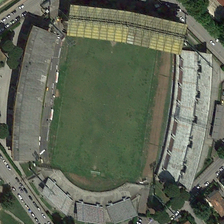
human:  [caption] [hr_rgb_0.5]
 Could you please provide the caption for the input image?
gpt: several buildings and some green trees are around a stadium .

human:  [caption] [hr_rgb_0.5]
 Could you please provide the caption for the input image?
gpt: several buildings and some green trees are around a stadium .

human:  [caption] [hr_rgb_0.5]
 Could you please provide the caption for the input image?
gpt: several buildings and some green trees are around a stadium .

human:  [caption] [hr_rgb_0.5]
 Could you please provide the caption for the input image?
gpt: several buildings and some green trees are around a stadium .

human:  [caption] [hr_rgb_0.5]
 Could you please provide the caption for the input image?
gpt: several buildings and some green trees are around a stadium .